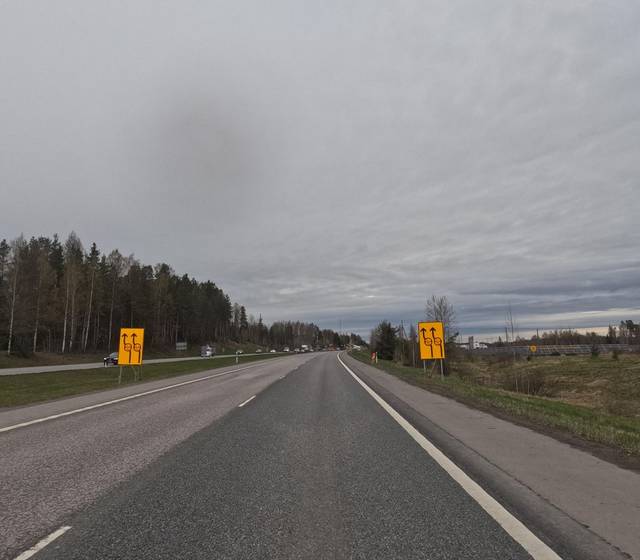
Region: Finland
Coordinates: 60.421, 25.124